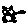
Label: cat